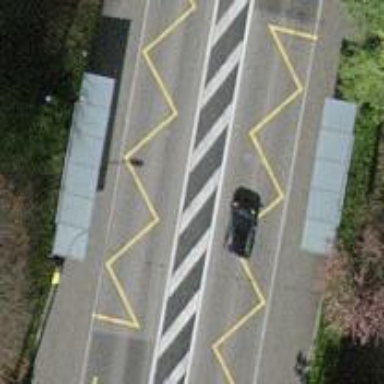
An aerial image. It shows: Trolleybus stop position for public transport.